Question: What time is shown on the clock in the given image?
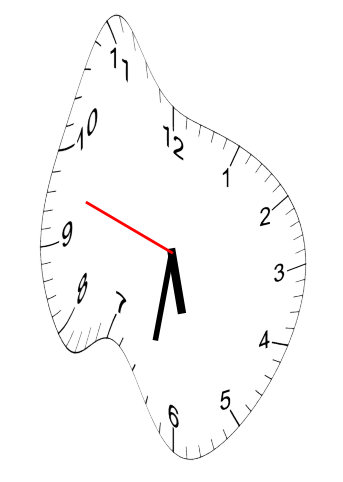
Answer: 05:31:48